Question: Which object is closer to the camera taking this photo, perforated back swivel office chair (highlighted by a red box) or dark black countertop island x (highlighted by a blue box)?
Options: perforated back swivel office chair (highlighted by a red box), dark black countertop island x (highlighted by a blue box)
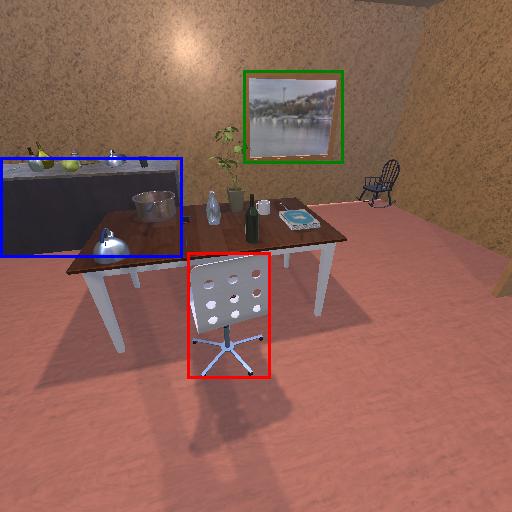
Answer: perforated back swivel office chair (highlighted by a red box)